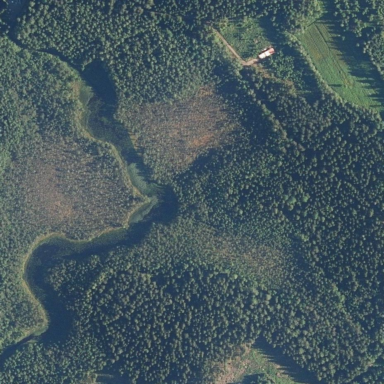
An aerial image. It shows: Swamp in wetland area.